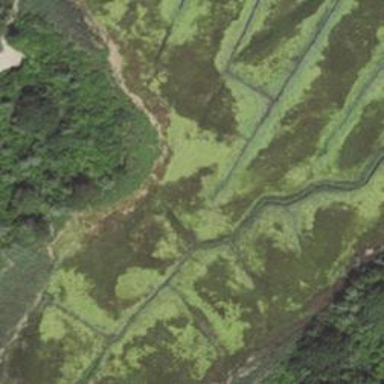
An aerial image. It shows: Nature reserve designated as leisure land.